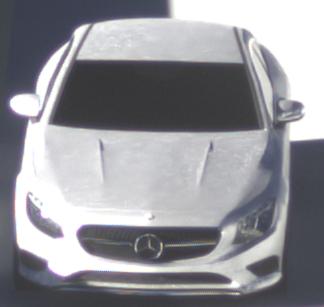
Make: Mercedes-Benz
Model: S 400 Coupé
Detailed model: S-Class (217) Coupé
Model produced from: 2015/10
Model produced until: 2017/09
Doors: 2
Color: white
Road condition: dry road
Daytime: morning or afternoon
Contrast: high contrast